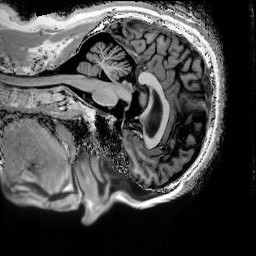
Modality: T1w
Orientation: sagittal
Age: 51
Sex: male
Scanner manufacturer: siemens
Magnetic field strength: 3 T
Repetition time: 5 s
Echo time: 0.00298 s